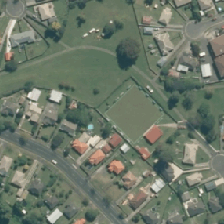
Land cover: urban_parkland